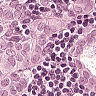
Metastatic tissue present: yes